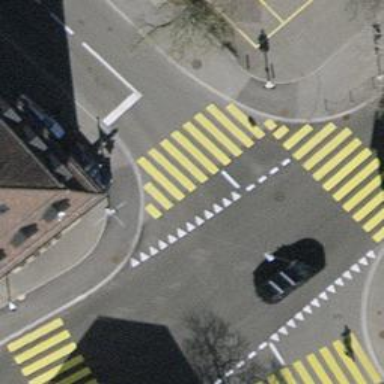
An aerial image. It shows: Road crossing with traffic signals.